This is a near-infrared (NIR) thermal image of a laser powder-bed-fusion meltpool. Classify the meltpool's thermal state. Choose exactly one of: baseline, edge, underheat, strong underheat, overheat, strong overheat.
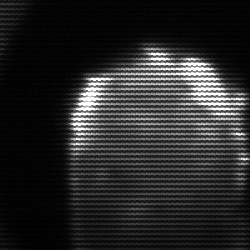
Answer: edge